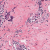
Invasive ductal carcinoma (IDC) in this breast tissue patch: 1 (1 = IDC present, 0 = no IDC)